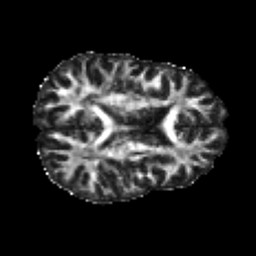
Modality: FA
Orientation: axial
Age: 23
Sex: male
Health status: healthy
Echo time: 0.074 s